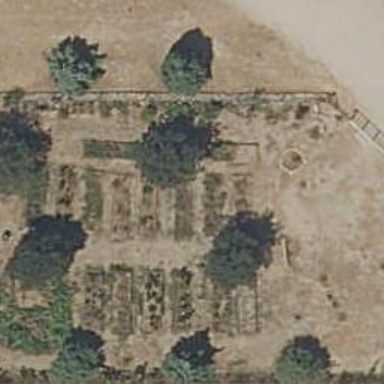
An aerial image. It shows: Fence surrounding allotments.